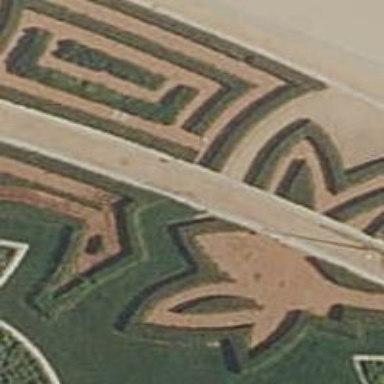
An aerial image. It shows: Hedge acting as barrier.